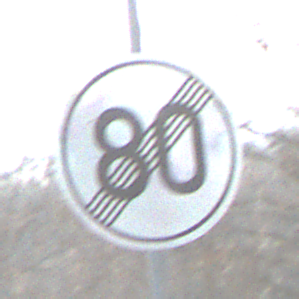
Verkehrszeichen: EndeGeschwindigkeit80
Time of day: MorningAfternoon
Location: Outdoor (Nature)
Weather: PartlyCloudy
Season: NotSpecified
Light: Natural